Question: I implement the ability to print reports in my project. Reports are presented as HTML content. There is an instance of QPrinter with custom fields:
'''
printer = new QPrinter(QPrinter::ScreenResolution);
qreal topMargin = 15;
qreal bottomMargin = 15;
qreal leftMargin = 20;
qreal rightMargin = 15;
QPrinter::Unit units = QPrinter::Millimeter;
printer->setPageMargins(leftMargin,topMargin,rightMargin,bottomMargin,units);
'''
When printing in PDF, everything is fine
'''
view->printToPdf([=] (QByteArray bd) {
//Zapis' faila
}, printer->pageLayout());
'''
But when printing with the "print" function, the fields are set incorrectly:
'''
QWebEnginePage *page = new QWebEnginePage;
page->setHtml(currentForPrint);
connect(page, &QWebEnginePage::loadFinished, [page, printer] (bool ok) {
if (!ok) {
qDebug() << "error"; return;
}
page->print(printer, [=] (bool ok) {
if (ok)
qDebug() << "success";
else
qDebug() << "error 2";
});
});
'''
image

Qt Version - 5.9.3.
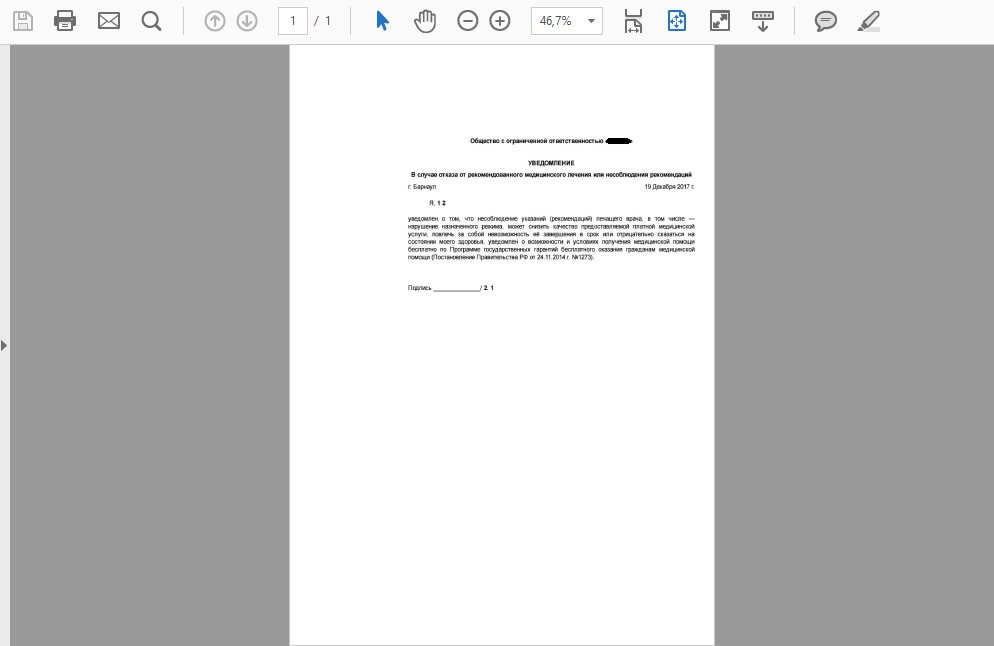
Answer: This is a bug in WebEngine. I have reported it and will fix it as soon as it's possible. As a workaround you could enable full page printing in your QPrinter:
'''
printer->setFullPage(true);
'''
This works for me.